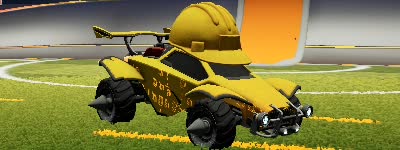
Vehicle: octane